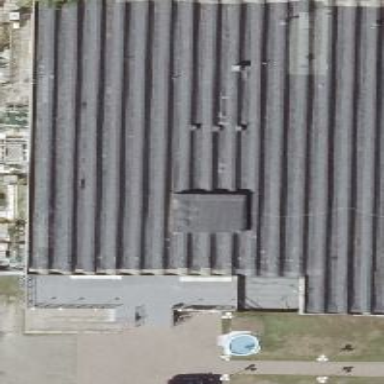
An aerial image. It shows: Civic building with flat roof.